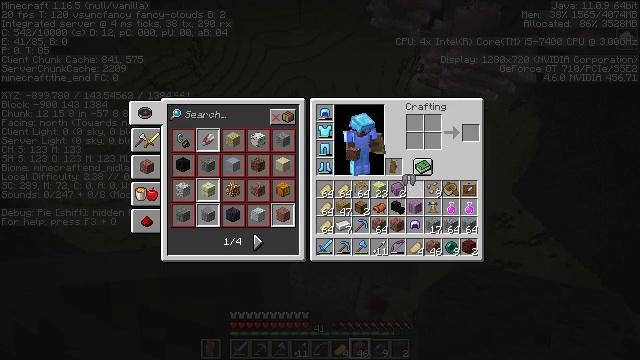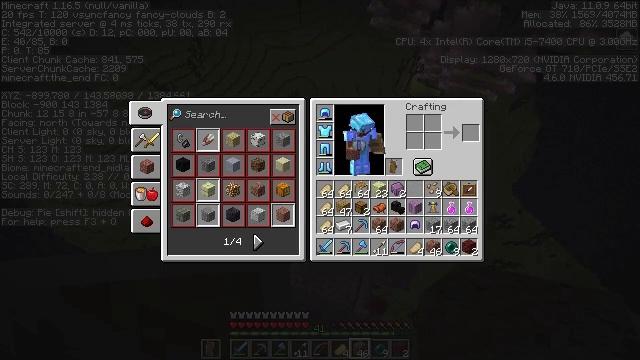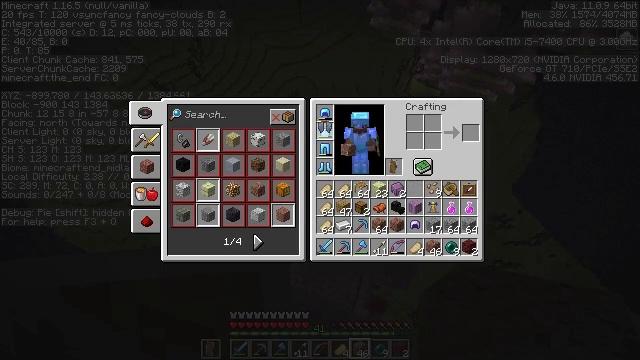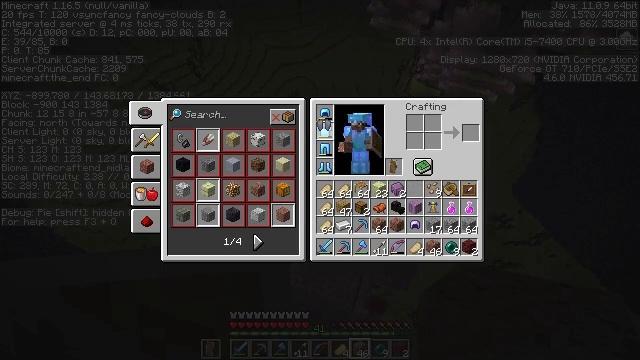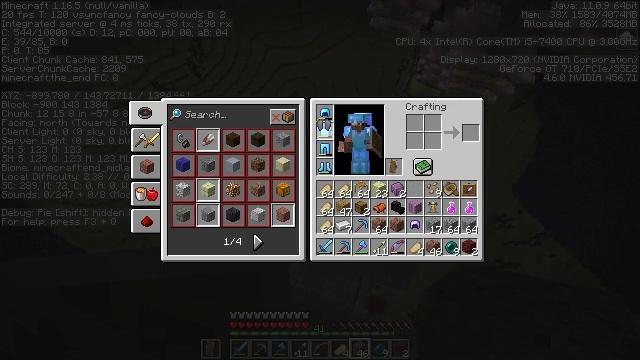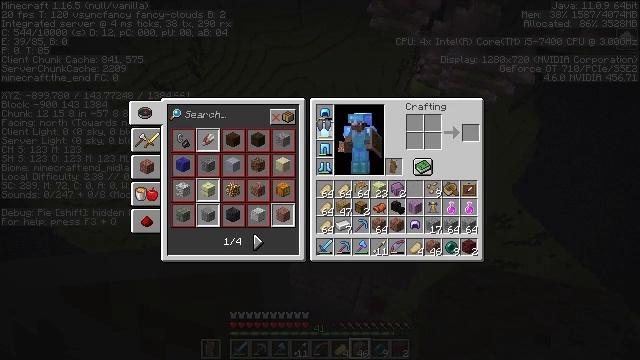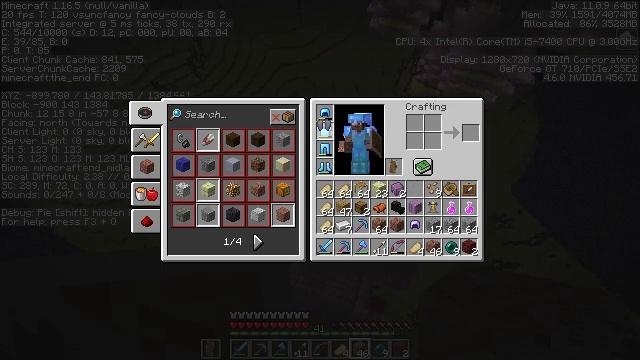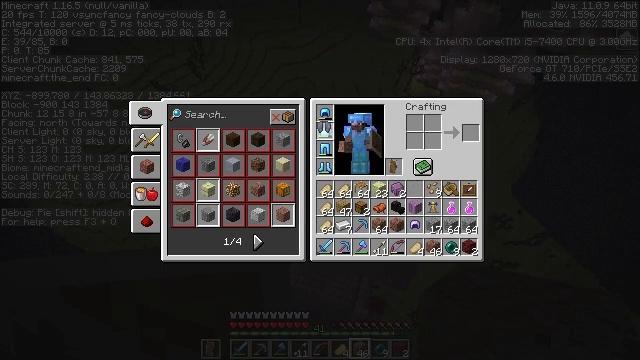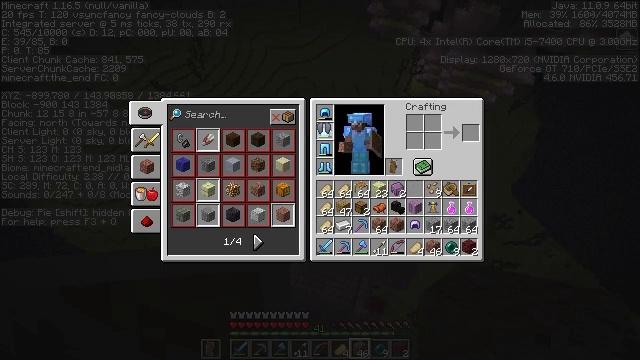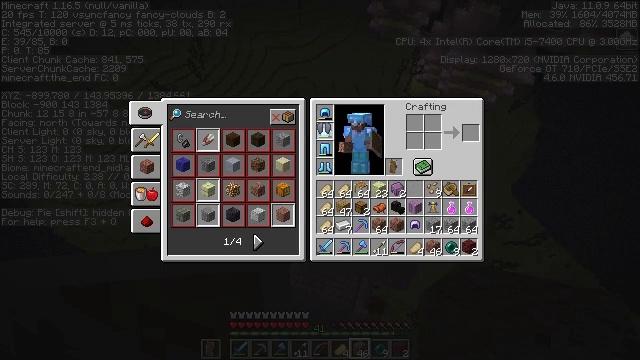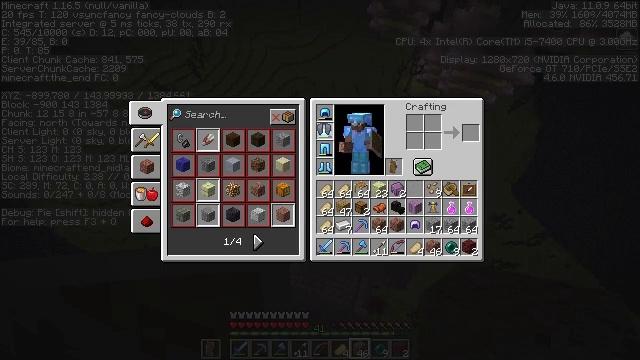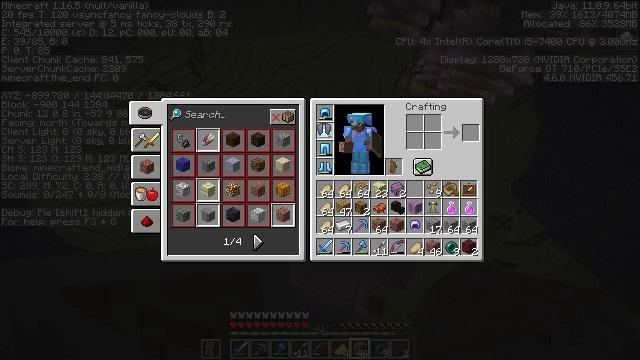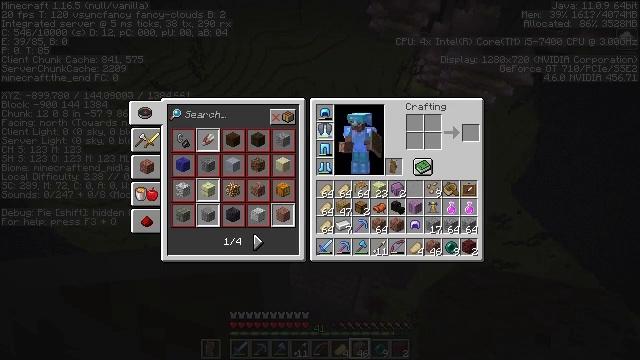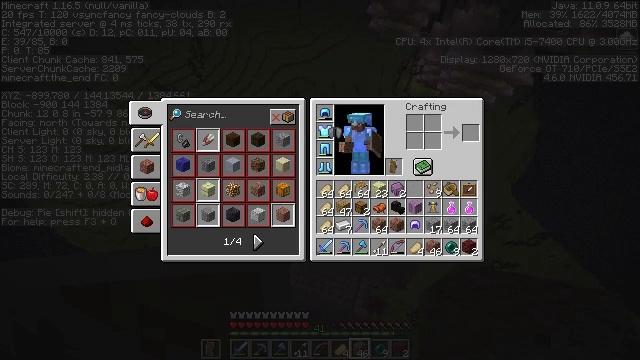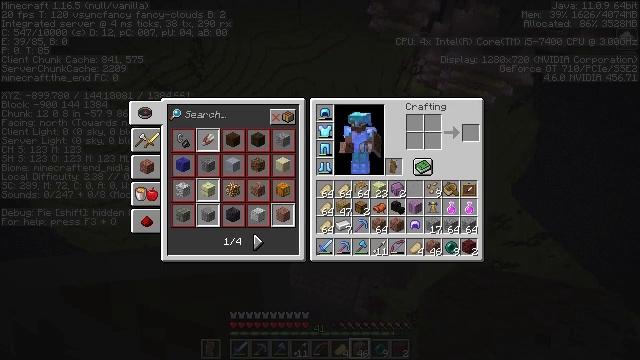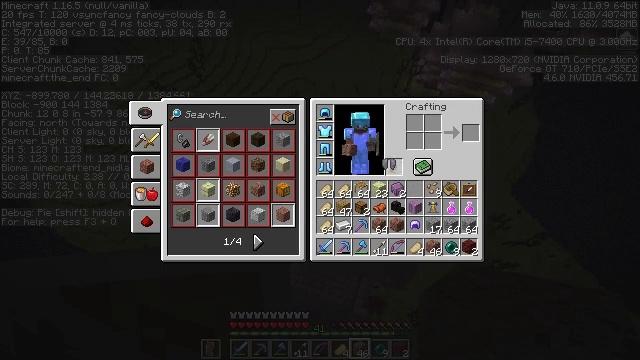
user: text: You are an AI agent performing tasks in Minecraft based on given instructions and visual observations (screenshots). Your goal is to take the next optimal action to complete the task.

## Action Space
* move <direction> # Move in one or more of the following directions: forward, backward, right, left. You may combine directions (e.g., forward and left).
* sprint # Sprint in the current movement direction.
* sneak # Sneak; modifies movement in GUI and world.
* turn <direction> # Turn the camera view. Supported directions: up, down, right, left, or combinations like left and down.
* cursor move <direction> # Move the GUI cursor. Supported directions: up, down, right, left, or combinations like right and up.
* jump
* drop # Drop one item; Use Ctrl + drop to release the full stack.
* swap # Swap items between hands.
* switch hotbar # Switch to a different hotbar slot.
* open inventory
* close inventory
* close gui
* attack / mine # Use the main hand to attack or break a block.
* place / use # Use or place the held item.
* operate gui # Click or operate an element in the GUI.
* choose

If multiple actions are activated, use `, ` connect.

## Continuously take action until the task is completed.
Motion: motion action
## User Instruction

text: Gather end stone bricks from a structure.
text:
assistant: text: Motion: cursor move left and up
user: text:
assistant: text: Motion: cursor move left and up
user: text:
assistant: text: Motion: no_op
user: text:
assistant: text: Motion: no_op
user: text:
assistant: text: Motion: no_op
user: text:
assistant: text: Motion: no_op
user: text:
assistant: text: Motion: no_op
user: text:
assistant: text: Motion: no_op
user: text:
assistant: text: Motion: no_op
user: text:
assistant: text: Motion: operate gui
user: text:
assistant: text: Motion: operate gui
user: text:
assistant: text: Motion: operate gui
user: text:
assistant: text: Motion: cursor move right
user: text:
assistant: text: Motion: cursor move right and down
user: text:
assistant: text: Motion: cursor move right and down
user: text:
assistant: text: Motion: cursor move down
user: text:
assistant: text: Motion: cursor move down
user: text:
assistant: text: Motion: cursor move right and down
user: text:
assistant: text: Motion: no_op
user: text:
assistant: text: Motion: no_op
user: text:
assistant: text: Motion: no_op
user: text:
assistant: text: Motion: no_op
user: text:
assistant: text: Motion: no_op
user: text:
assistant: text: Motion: no_op
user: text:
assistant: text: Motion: no_op
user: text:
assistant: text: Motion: no_op
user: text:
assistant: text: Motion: no_op
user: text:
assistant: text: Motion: no_op
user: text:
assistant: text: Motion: cursor move left
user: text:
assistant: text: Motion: cursor move left and up